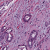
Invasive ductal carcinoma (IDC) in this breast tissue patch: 1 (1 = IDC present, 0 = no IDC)